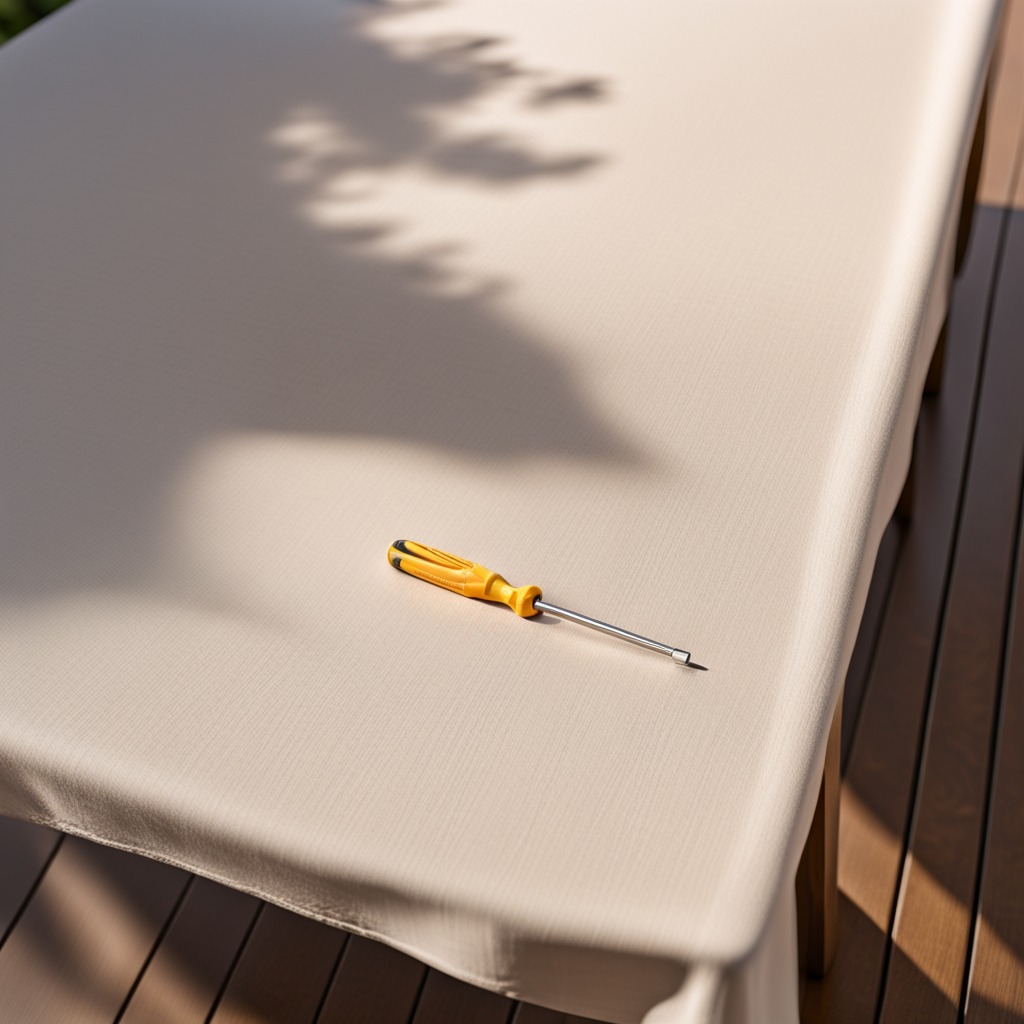
A screwdriver lies on the wooden table in the outdoor workshop.